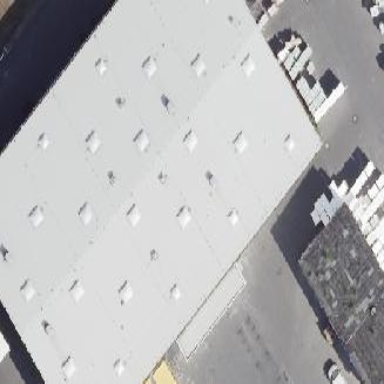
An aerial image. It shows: Gabled roof industrial warehouse.